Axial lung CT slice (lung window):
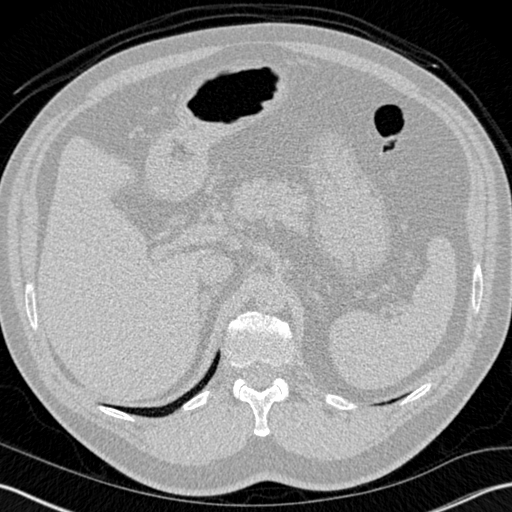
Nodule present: no